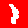
Digit: 1